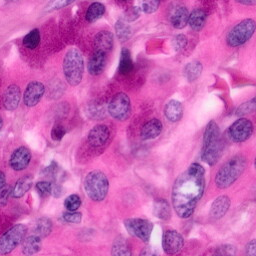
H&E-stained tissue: Pancreatic